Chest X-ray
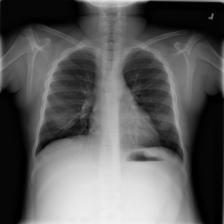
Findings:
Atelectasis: negative
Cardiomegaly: negative
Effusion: negative
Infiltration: negative
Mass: negative
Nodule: negative
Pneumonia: negative
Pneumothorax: negative
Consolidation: negative
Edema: negative
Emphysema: negative
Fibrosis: negative
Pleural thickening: negative
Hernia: negative